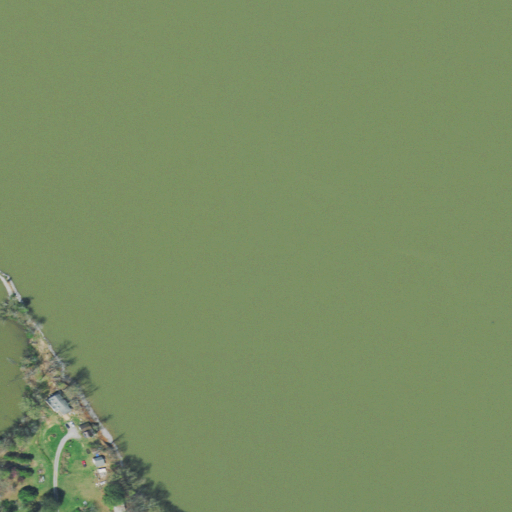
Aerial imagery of bar in Tennessee named Sweet Water Shoals containing open water, pasture, shrub, low intensity development, and deciduous forest